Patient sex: M
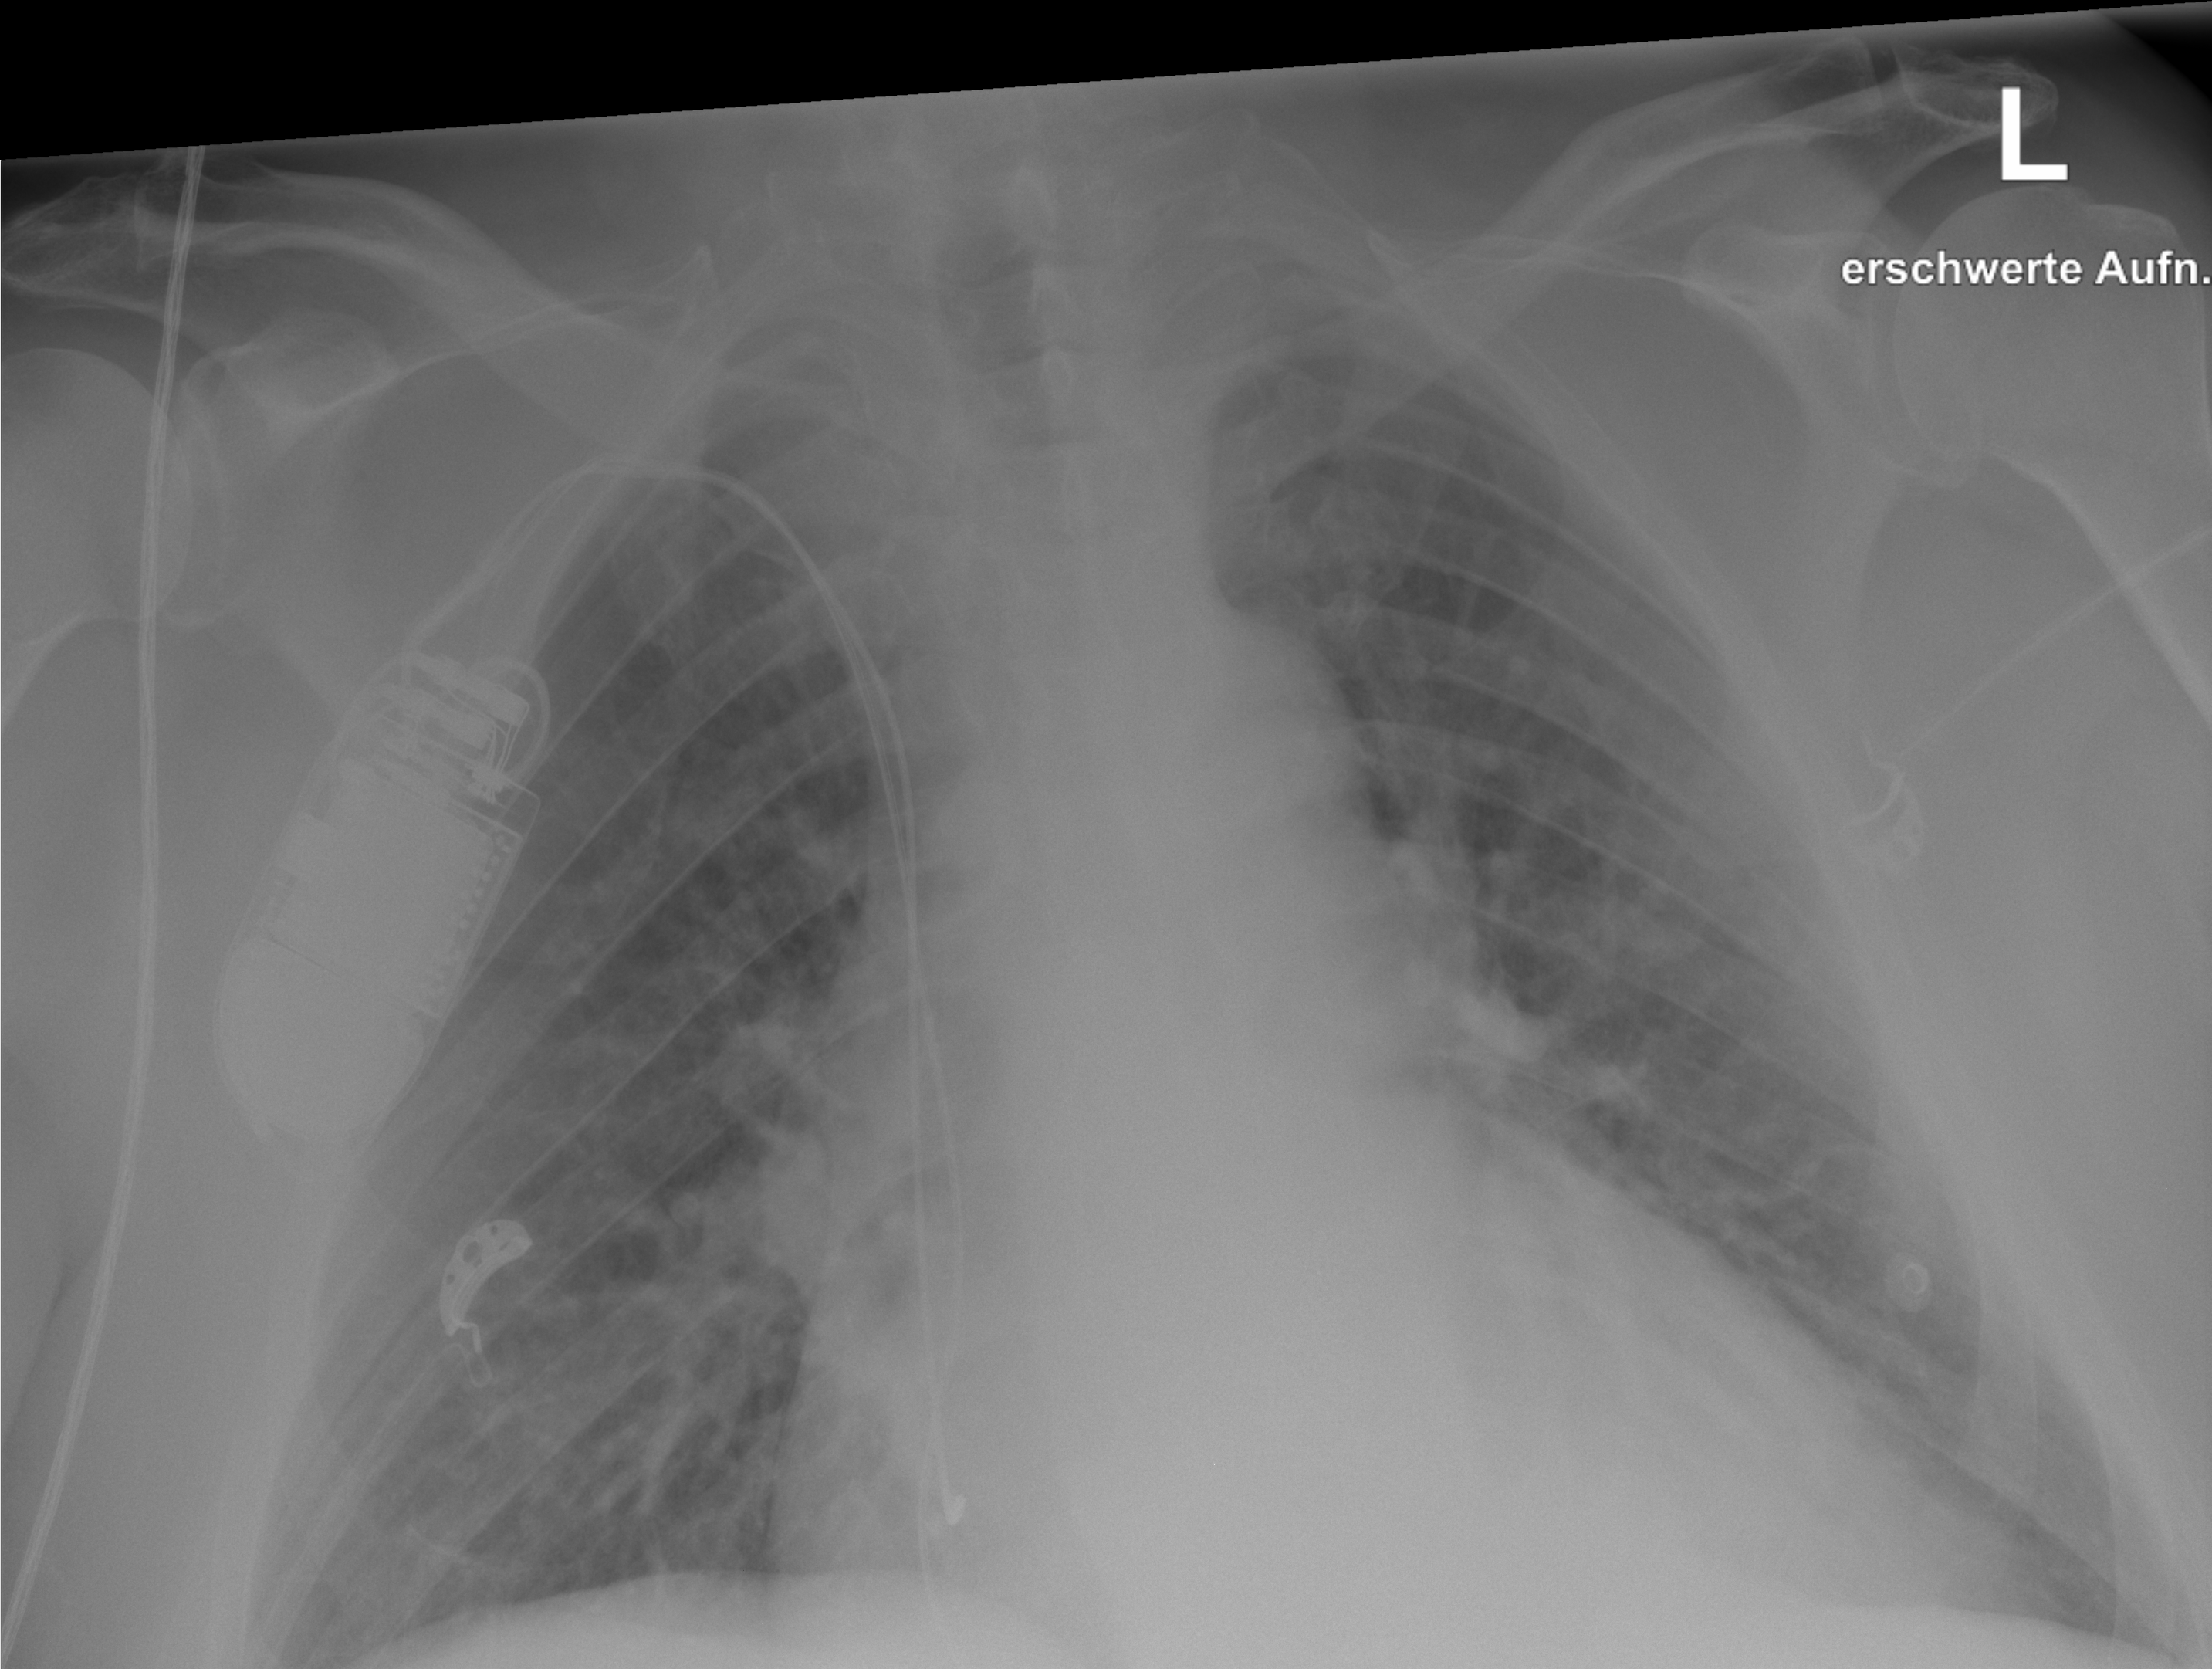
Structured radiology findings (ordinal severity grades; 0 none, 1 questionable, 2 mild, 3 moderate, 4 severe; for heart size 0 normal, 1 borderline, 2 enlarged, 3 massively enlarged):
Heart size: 2
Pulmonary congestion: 2
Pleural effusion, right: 0
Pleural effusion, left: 0
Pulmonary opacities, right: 2
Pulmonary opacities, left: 2
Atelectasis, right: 0
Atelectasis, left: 0